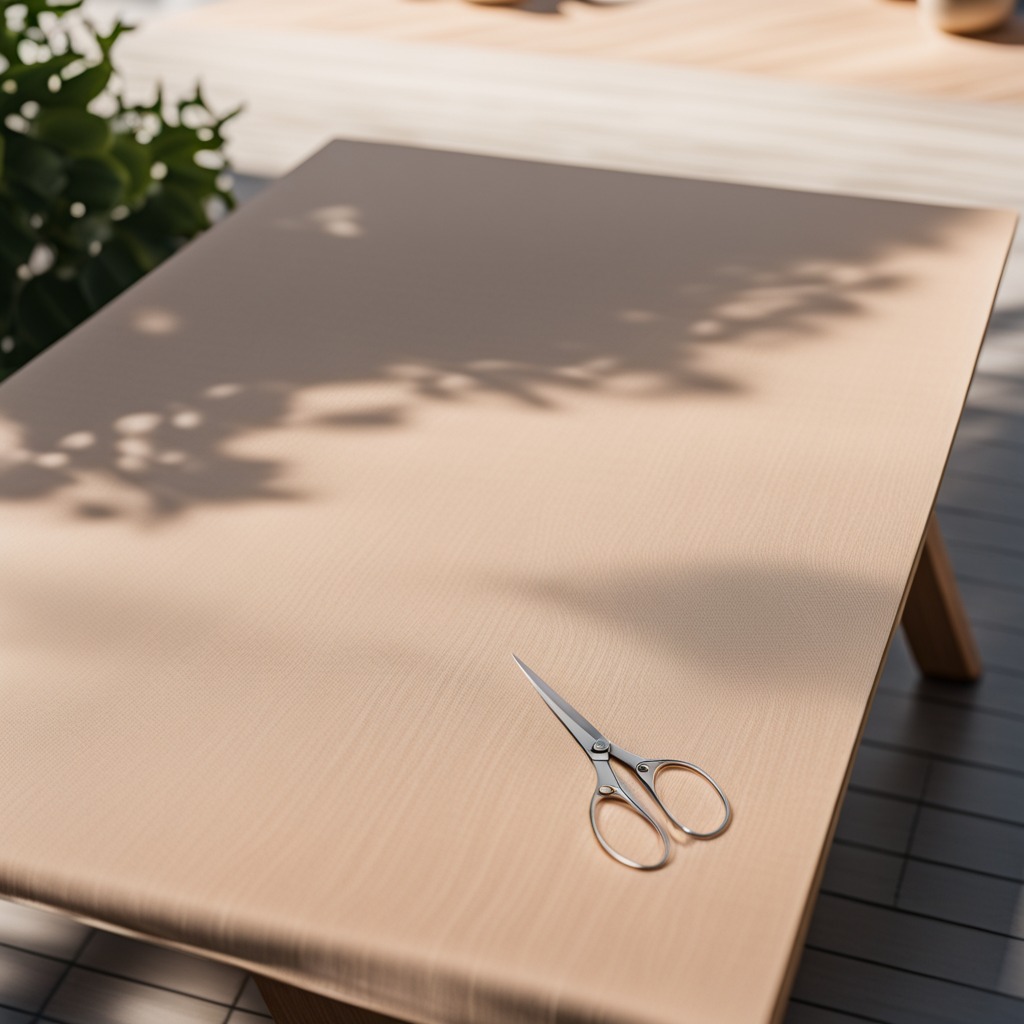
A scissor lying on a clean wooden table in an outdoor workshop during daytime bright natural light soft shadows worn but beneath the cloth